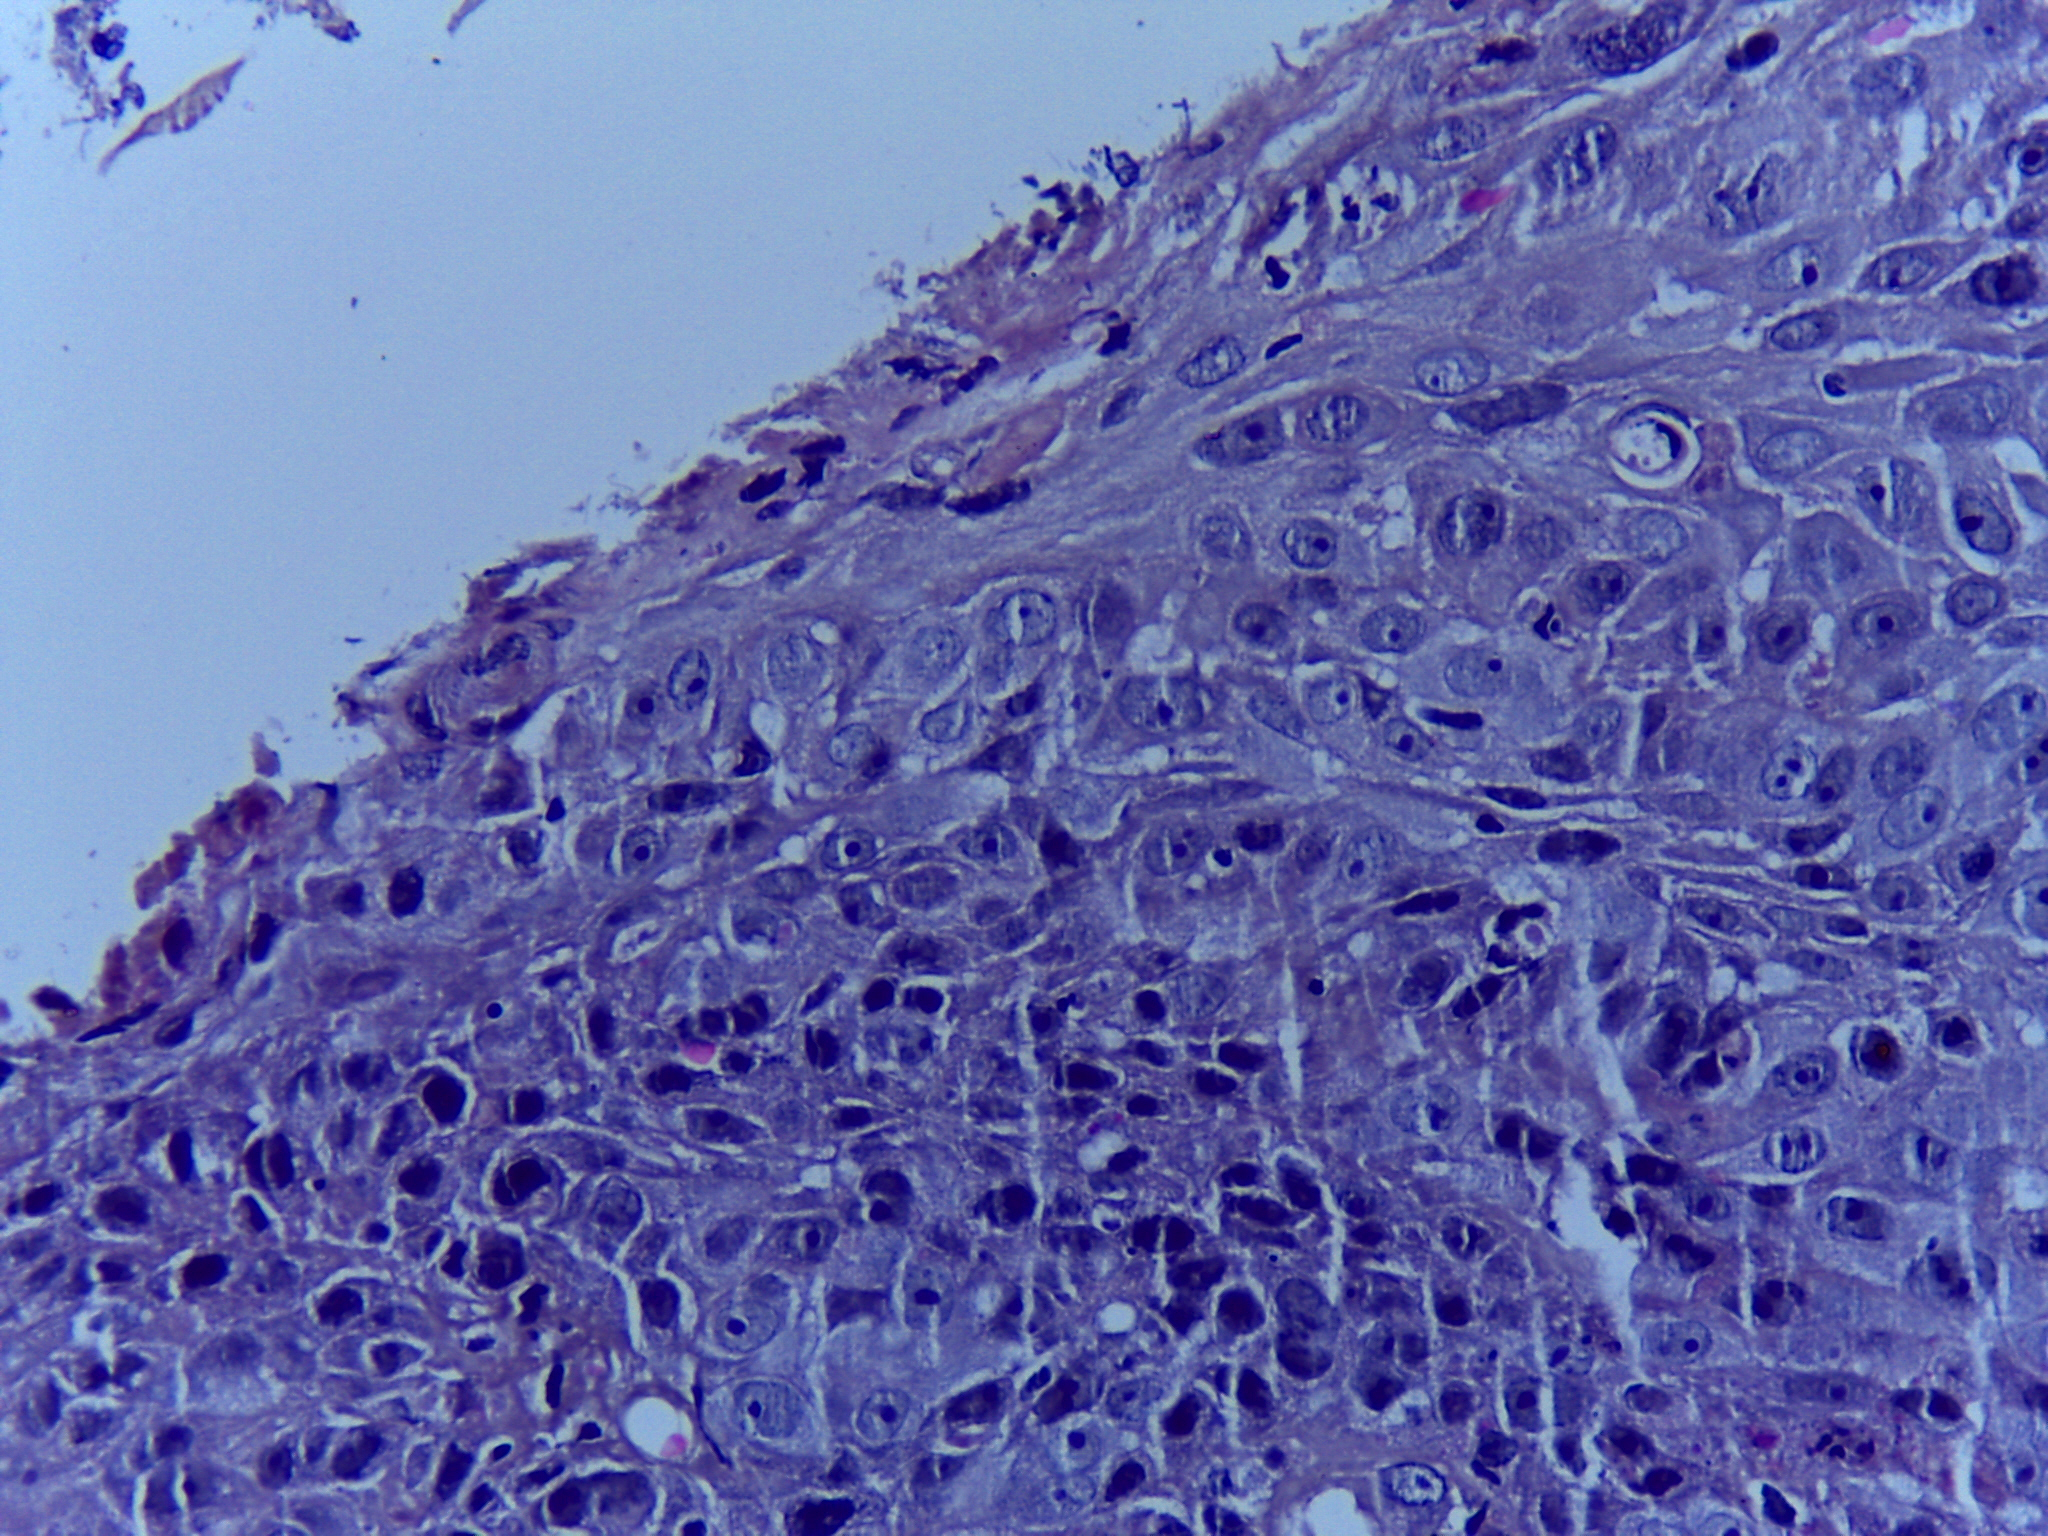
Diagnosis: OSCC